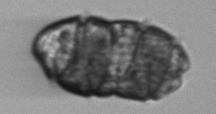
Label: Margalefidinium